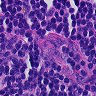
Metastatic tissue present: no